Question: '''
SELECT
CONCAT(employee.Firstname, " ", employee.Lastname, " ", tickets.Status," ", tickets.Duration) AS 'EmployeeName and Time Duration'
FROM
employee, tickets
WHERE
employee.idEmployee = tickets.Employee_idEmployee
AND Status = 'completed'
'''

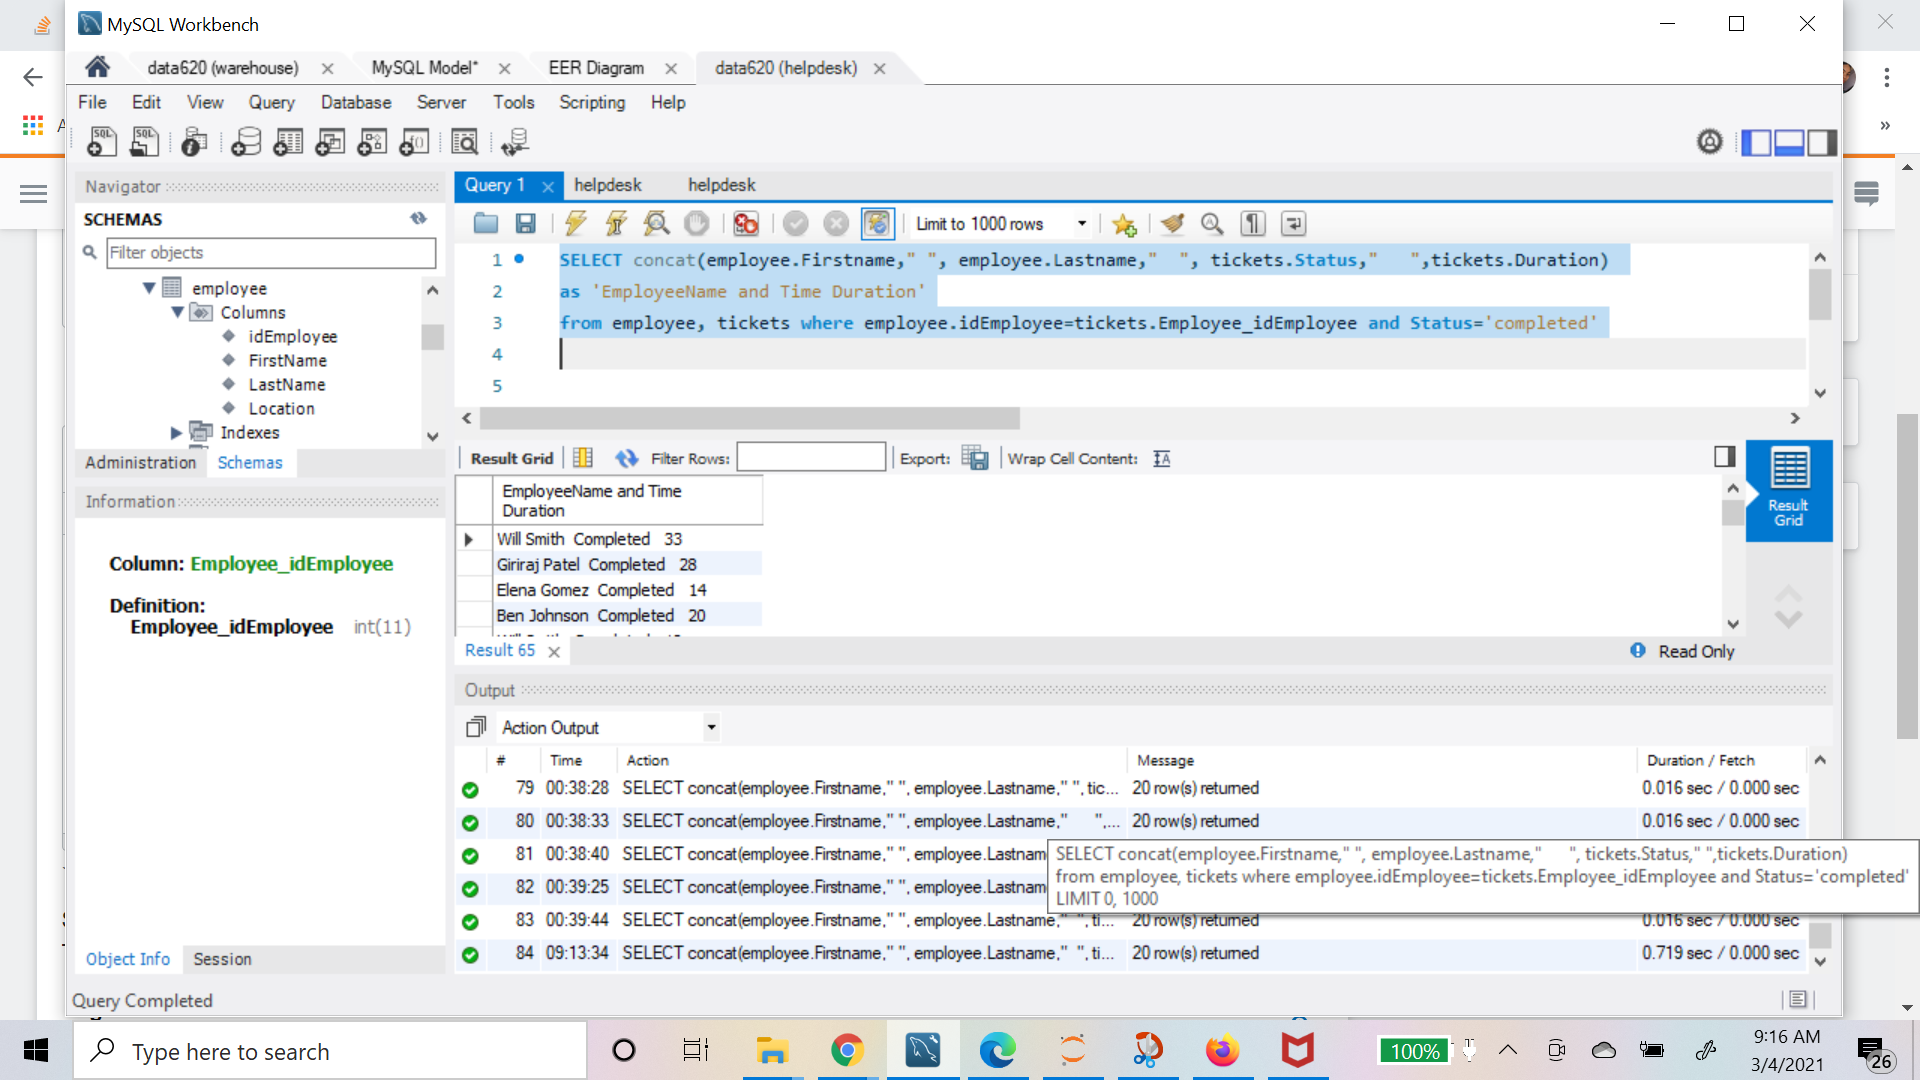
Answer: then you need two separate concat statement , if I understand correctly :
'''
SELECT
CONCAT(employee.Firstname, " ", employee.Lastname) AS 'EmployeeName'
, CONCAT(tickets.Status," ", tickets.Duration) AS 'Time Duration'
FROM
employee
JOIN tickets
ON employee.idEmployee = tickets.Employee_idEmployee
AND Status = 'completed'
'''